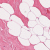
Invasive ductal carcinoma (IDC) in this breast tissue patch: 0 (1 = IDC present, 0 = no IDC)